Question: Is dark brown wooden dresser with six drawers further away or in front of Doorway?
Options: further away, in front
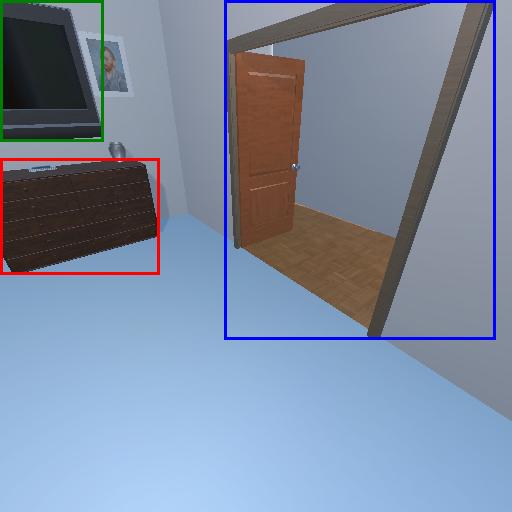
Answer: further away